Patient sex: F
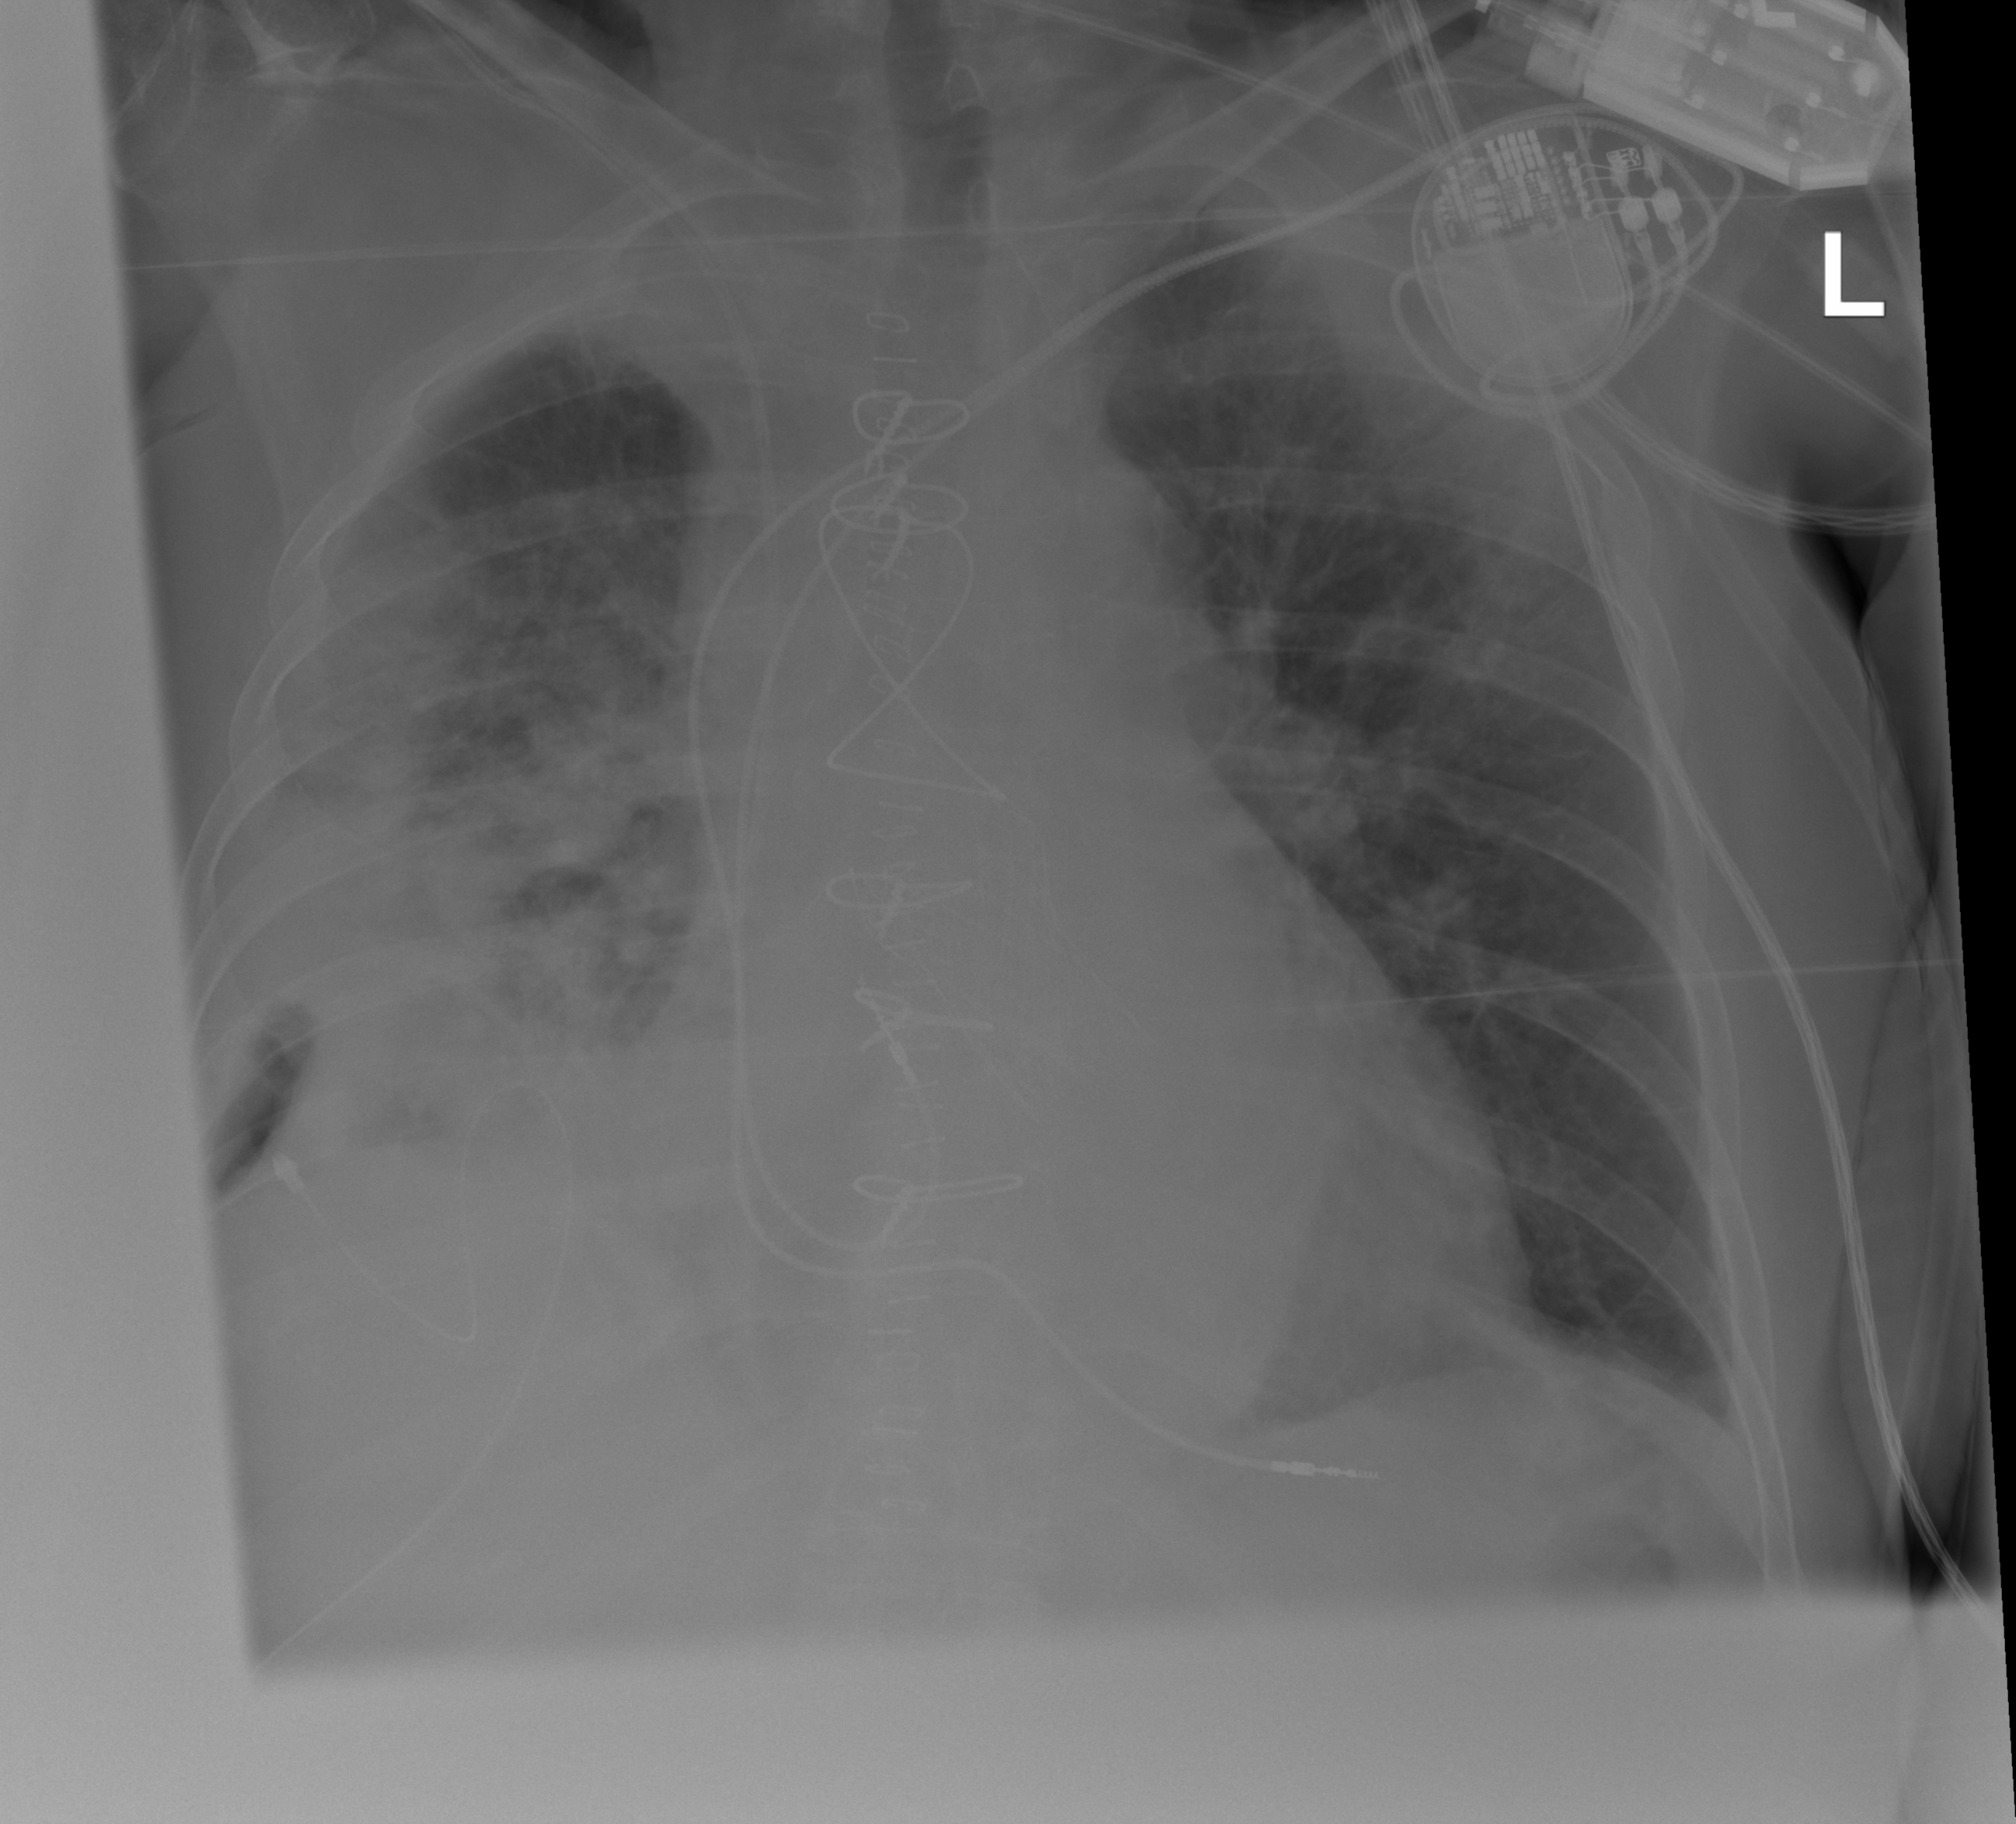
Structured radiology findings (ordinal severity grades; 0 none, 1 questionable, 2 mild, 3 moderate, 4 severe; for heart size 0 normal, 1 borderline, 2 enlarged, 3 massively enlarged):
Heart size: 2
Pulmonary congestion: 2
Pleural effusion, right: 2
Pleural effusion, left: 1
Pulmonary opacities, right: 3
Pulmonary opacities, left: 0
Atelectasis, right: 2
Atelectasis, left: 2